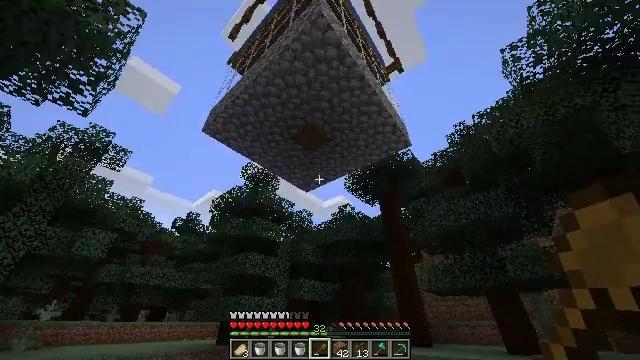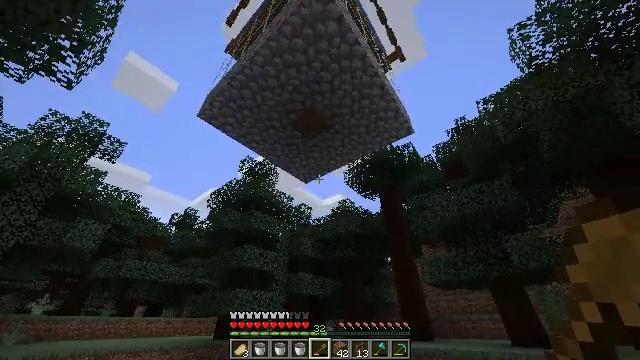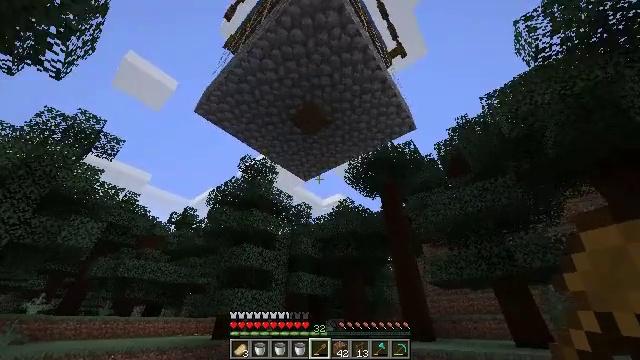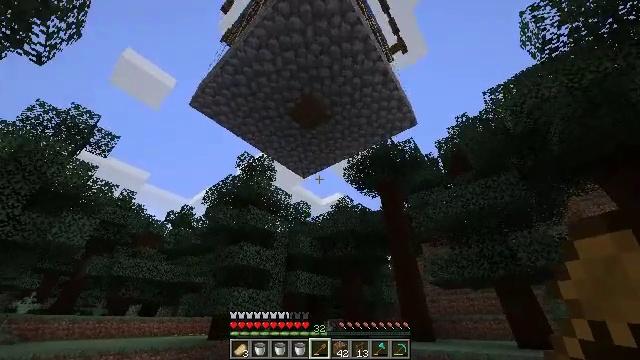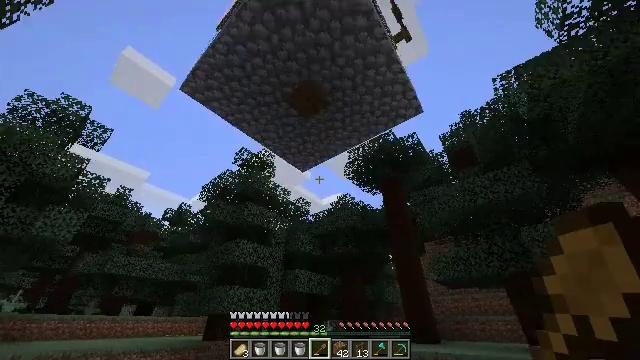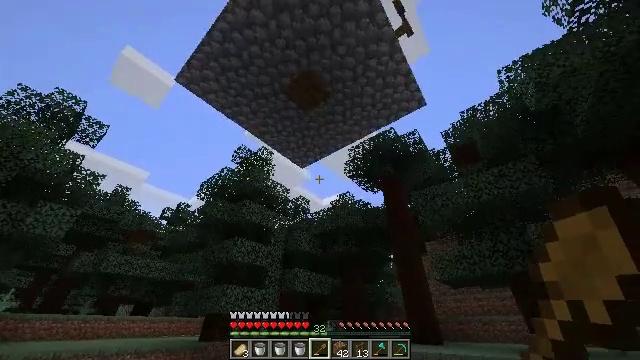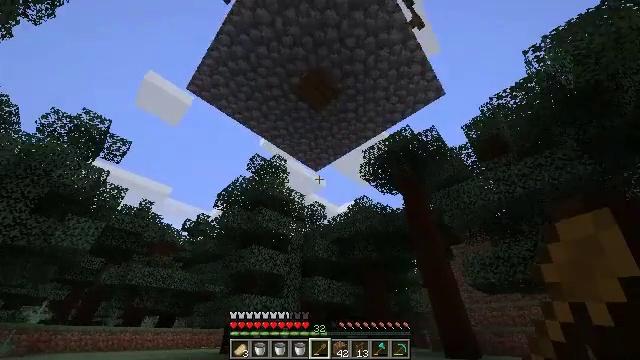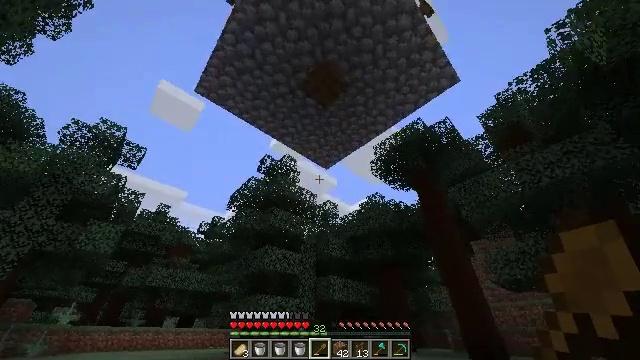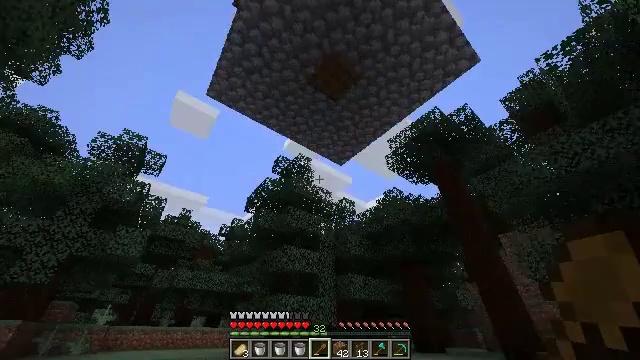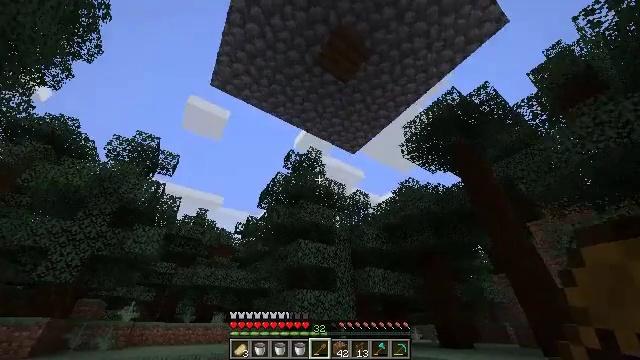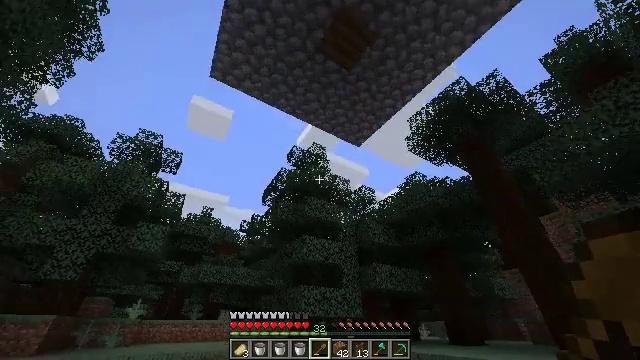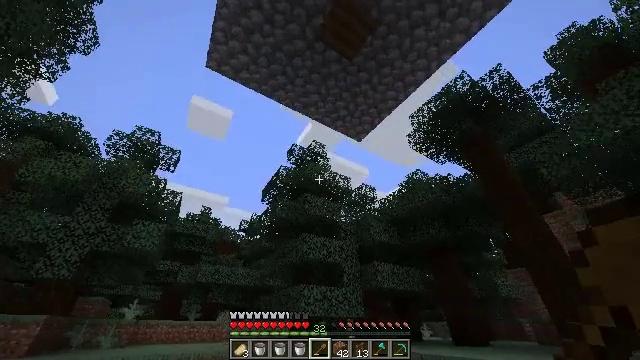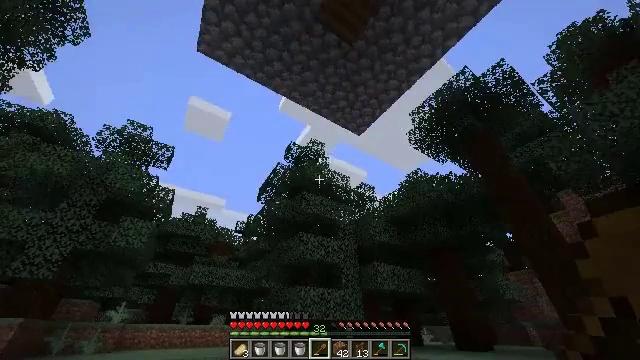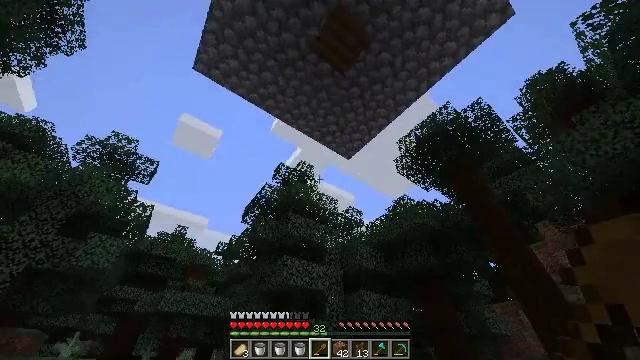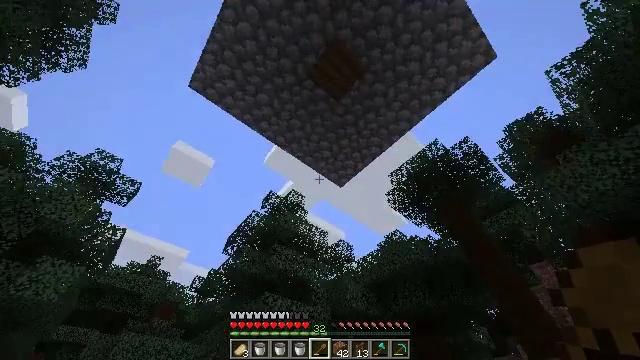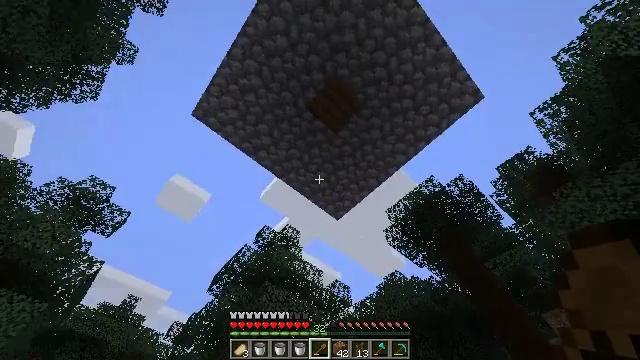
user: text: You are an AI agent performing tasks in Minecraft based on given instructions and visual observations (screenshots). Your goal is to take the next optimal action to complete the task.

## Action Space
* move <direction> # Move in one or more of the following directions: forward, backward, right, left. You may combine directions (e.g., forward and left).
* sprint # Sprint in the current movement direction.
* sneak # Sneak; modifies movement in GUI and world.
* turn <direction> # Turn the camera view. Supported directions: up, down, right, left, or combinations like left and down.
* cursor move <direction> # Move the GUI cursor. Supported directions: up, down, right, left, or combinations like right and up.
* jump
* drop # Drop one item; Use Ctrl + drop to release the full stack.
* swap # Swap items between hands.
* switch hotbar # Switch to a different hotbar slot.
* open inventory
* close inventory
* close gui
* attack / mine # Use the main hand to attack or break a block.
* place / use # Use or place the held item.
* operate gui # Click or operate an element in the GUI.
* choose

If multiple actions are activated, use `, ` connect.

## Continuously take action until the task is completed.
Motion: motion action
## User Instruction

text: Gather potatoes by left-clicking.
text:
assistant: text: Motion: move forward
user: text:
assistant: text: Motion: move forward
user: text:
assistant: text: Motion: move forward
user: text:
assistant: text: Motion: move forward
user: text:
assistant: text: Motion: move forward
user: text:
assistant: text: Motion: move forward, turn left and up
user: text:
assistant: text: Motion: move forward, turn left
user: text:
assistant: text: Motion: move forward, turn left
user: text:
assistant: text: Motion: move forward, sprint, turn left
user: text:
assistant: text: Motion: move forward, sprint, turn left
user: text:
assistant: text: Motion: move forward, sprint
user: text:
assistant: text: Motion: move forward
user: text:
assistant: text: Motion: move forward, turn right and up
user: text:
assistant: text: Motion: move forward, turn right and up
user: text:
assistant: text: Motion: turn right and up
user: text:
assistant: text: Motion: move right, turn left and up
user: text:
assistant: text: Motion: move right, turn left and up
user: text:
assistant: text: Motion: move right, turn left and up
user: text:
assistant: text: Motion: move right, turn left and up
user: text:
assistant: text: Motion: turn left
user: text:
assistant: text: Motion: no_op
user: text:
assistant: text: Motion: no_op
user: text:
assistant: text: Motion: no_op
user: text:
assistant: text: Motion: no_op
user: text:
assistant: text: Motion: no_op
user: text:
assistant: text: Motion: no_op
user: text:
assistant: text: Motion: no_op
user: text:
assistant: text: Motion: no_op
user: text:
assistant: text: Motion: turn left and down
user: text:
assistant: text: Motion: turn left and down